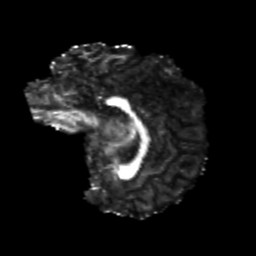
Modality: FA
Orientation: sagittal
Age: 21
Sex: female
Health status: healthy
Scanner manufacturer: philips
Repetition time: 7.389 s
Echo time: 0.08599 s